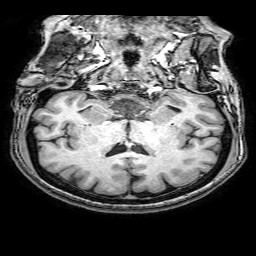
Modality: T1w
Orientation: sagittal
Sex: female
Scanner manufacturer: philips
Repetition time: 0.008205 s
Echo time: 0.00378 s